Chest X-ray:
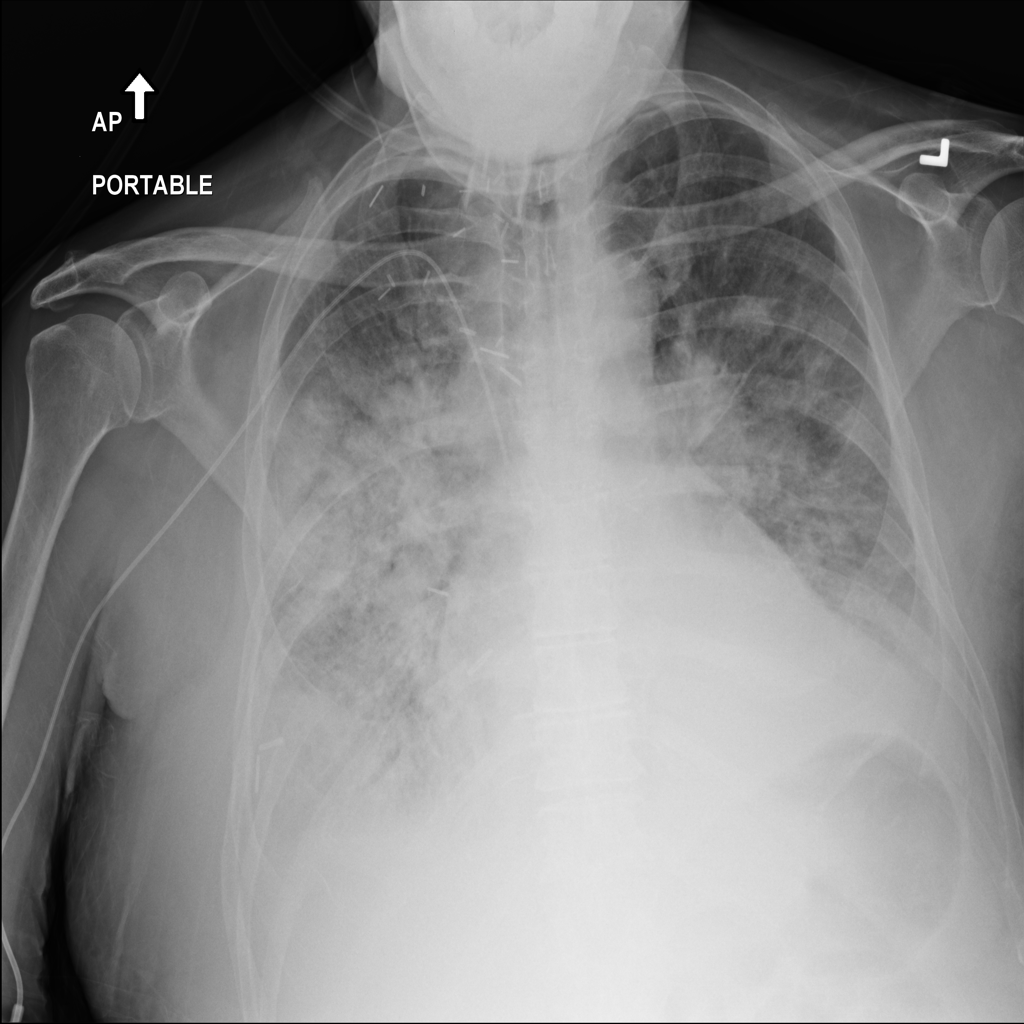
Findings: Effusion, Consolidation, Diffuse Nodule
No abnormal finding: no